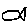
Label: fish